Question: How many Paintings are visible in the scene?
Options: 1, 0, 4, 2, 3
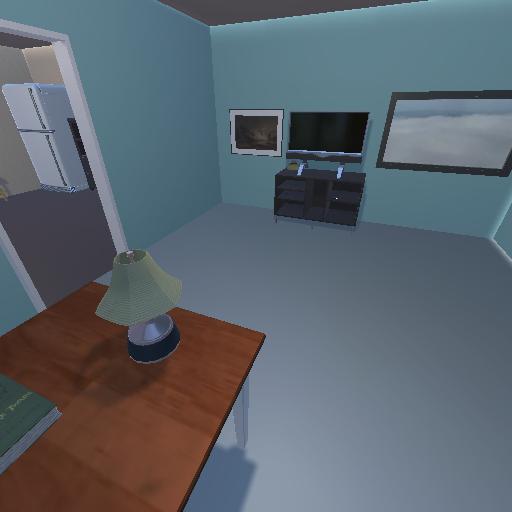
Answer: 1